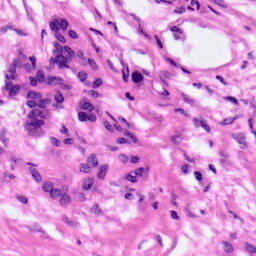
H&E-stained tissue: Pancreatic